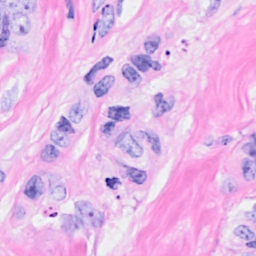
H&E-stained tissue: Breast